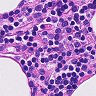
Metastatic tissue present: no